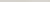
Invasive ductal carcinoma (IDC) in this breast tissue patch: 0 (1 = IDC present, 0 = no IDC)